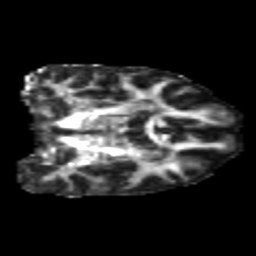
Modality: FA
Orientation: coronal
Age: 20
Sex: female
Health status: healthy
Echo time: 0.074 s